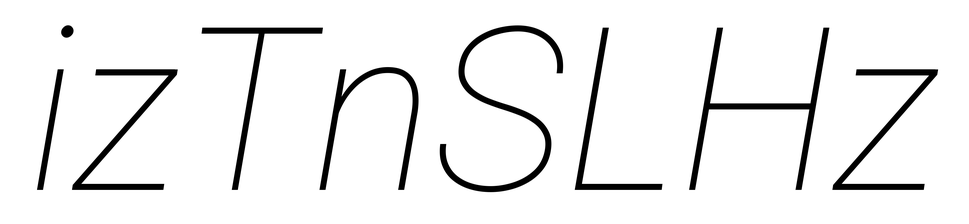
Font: Roboto-Italic_Thin_Italic